Question: I am a junior android developer and I need some help in this part of my project
I going to add a group of universities like this

and in every university there are many courses and each course contains many files in it (past papers, past quizzes ....etc.) from firebase storage so how I can add the courses to every university (Name of the course, code of the course)
'''
public class course {
String courseName;
String courseCode;
public course(String courseName, String courseCode) {
this.courseName = courseName;
this.courseCode = courseCode;
}
}
'''
using recycler View? by adding Array List for every university? and how to add theses courses like 100 courses for every university.
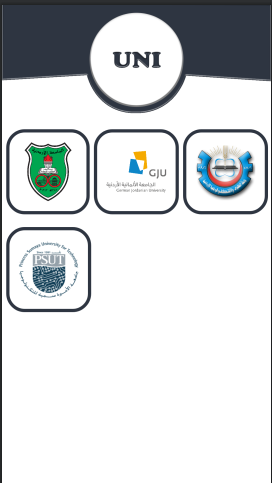
Answer: You should think how u want to organize your data. For example, if you want to have those courses inside every university object you could do it like:
'''
public class University{
private String name;
private List<Course> courses;
//getters, setters, constructor..
}
'''
So then u would have a university which has their own list of courses.
And yes, i would recommend you to use recyclerview for each list (University, courses, etc)